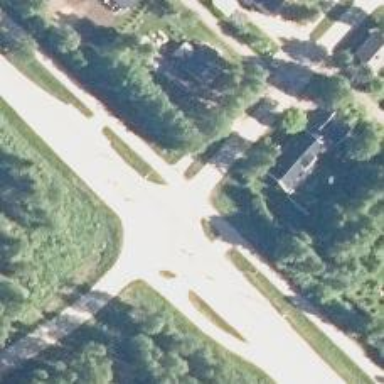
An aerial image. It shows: Marked road crossing.